Field crop: maize
Growth stage: 2
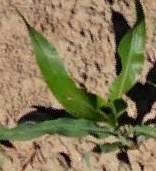
Species: maize